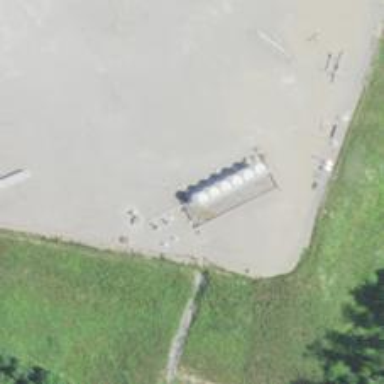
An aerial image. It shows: Storage tank that is man-made.